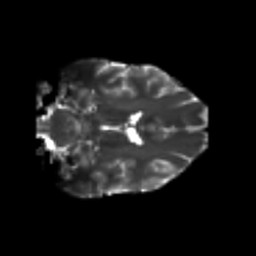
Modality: T2w
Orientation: coronal
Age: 24
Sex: male
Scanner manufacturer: siemens
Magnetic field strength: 3 T
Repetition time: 3.5 s
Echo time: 0.113 s